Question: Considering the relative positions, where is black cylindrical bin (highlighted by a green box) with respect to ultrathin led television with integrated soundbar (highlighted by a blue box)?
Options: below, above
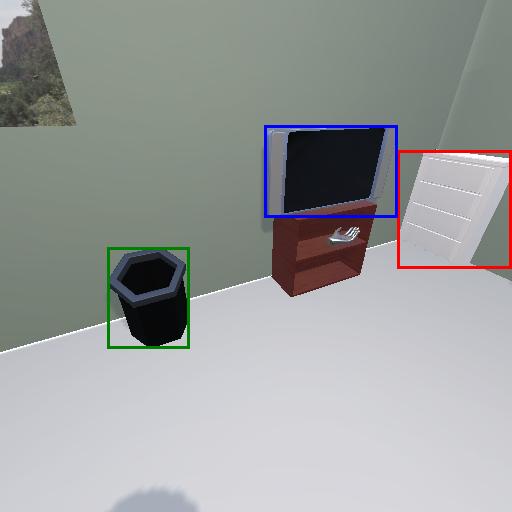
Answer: below